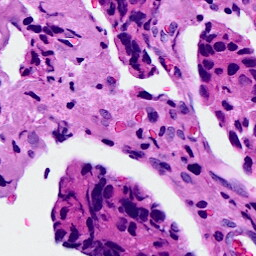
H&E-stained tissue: Breast